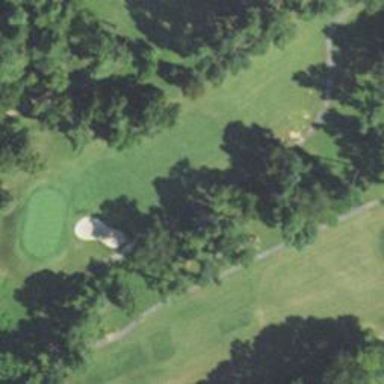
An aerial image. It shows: Area of rough grass used for golf.